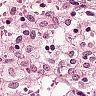
Metastatic tissue present: no